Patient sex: M
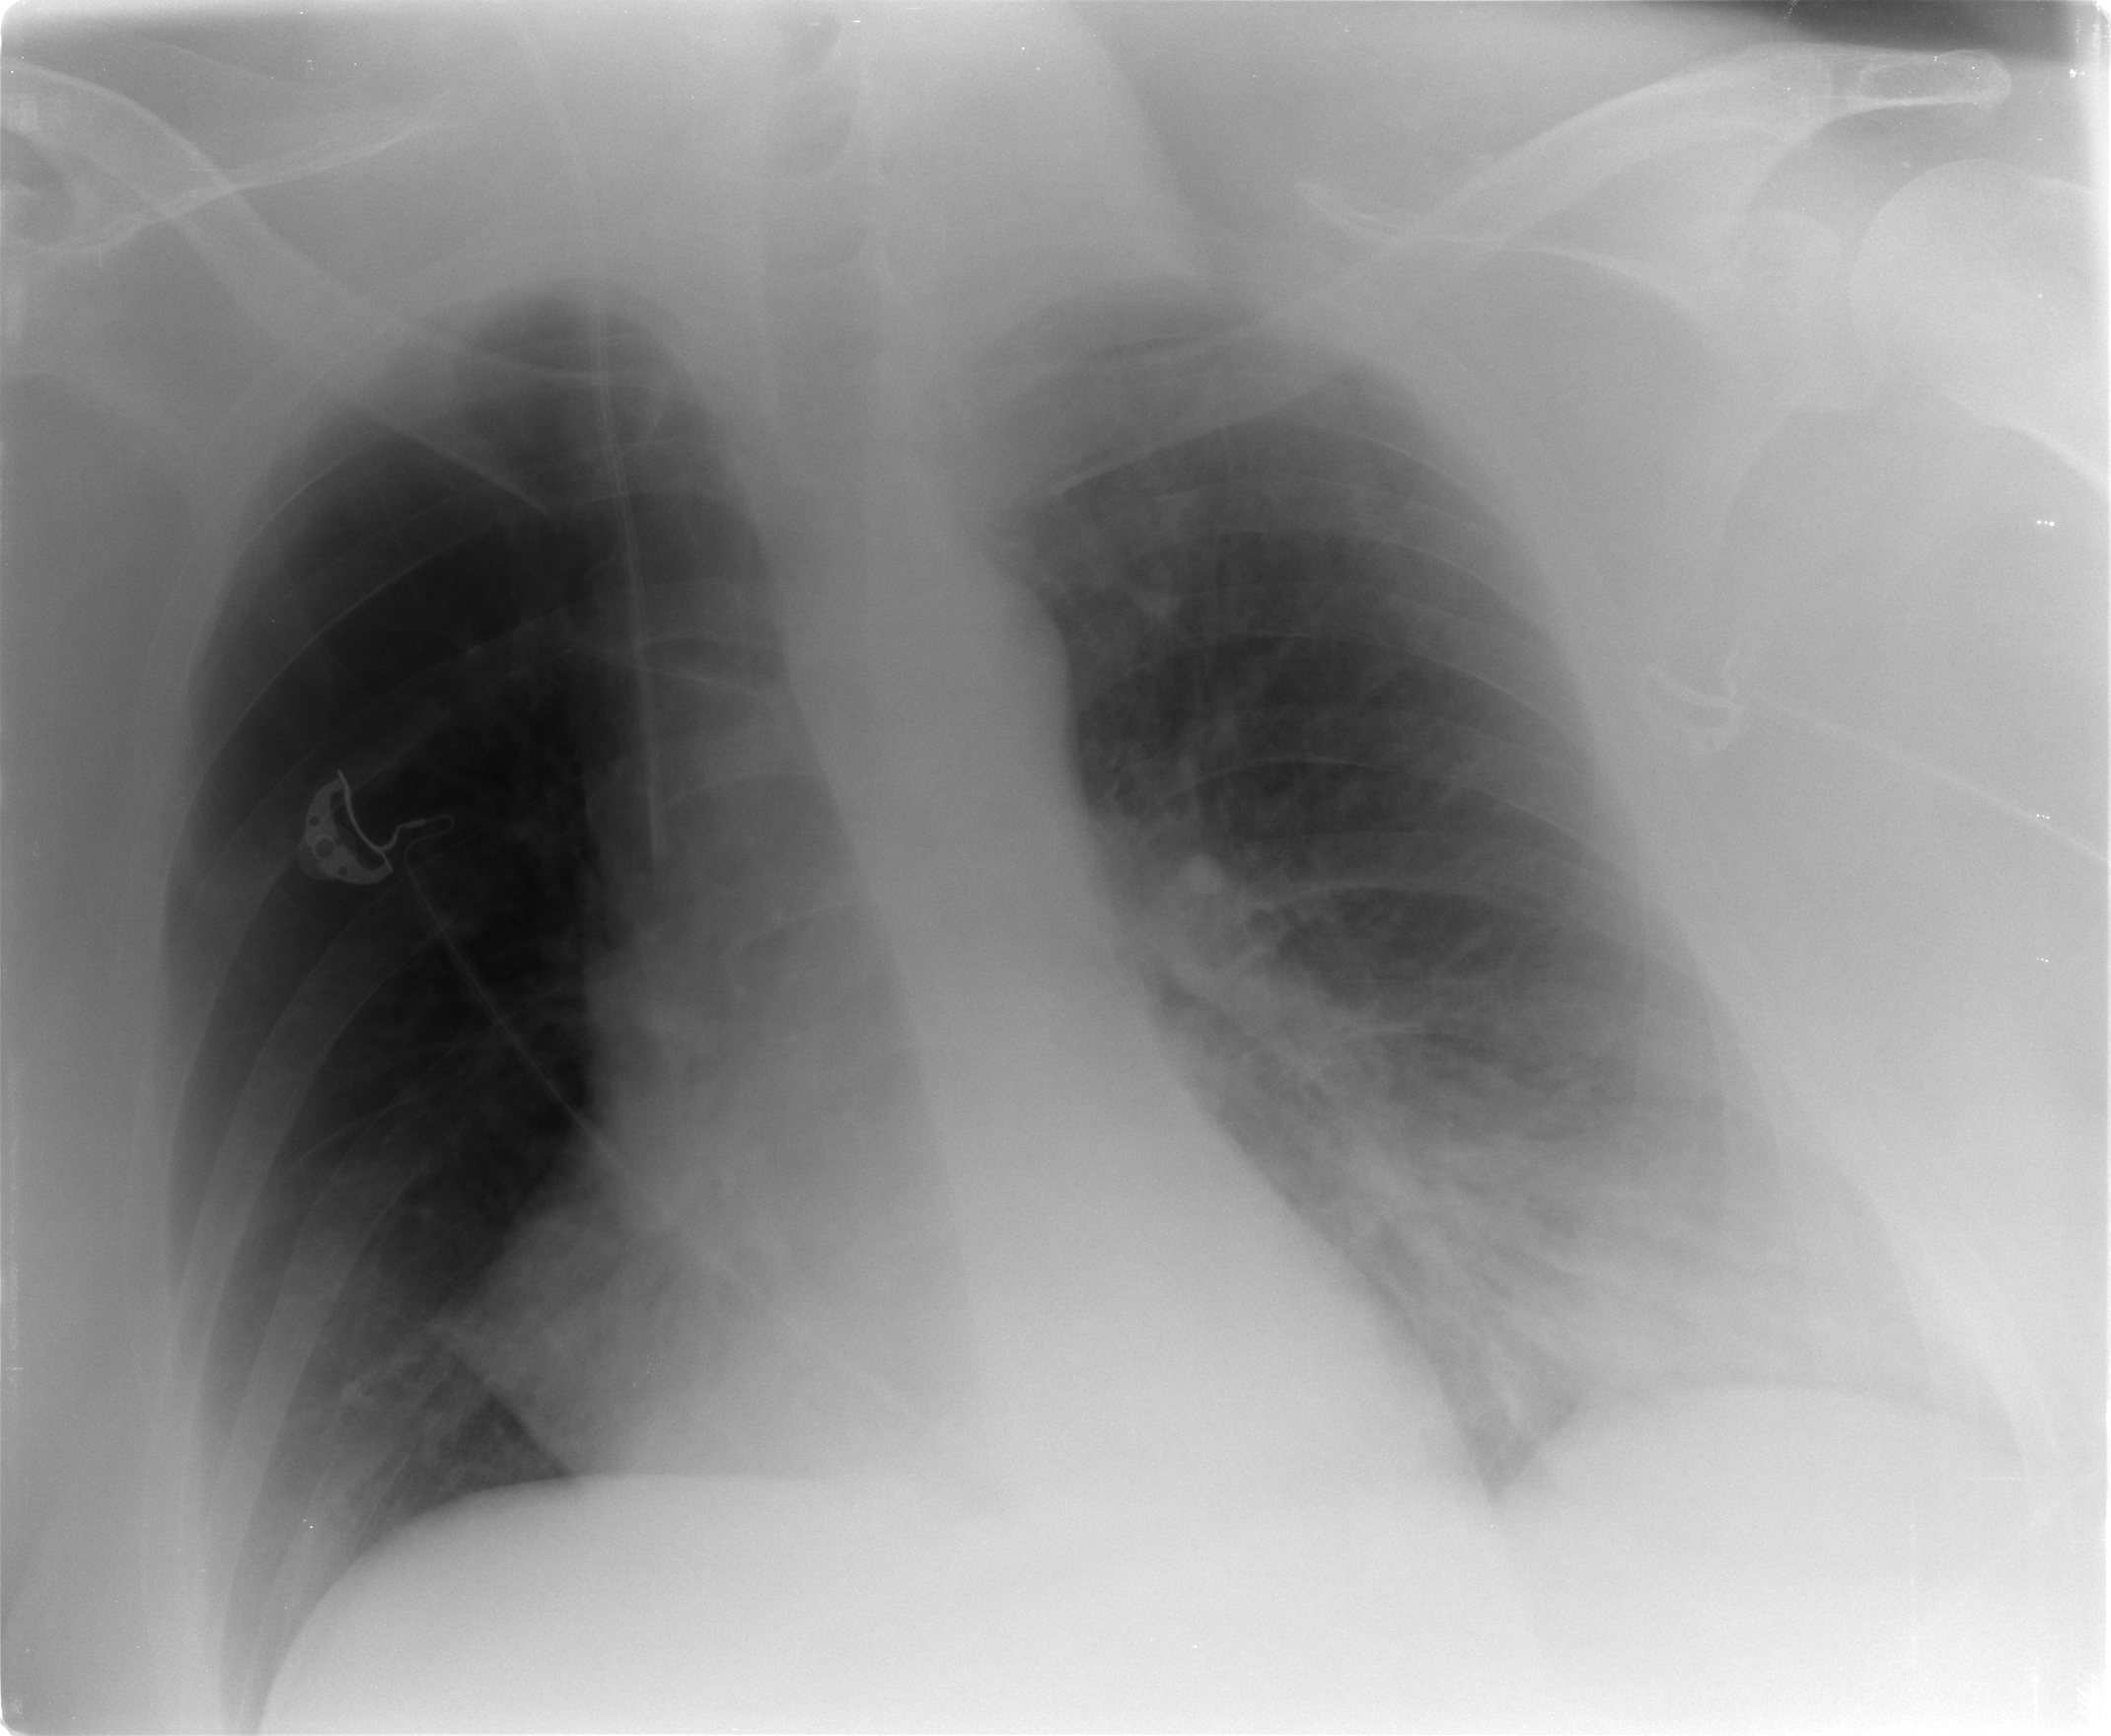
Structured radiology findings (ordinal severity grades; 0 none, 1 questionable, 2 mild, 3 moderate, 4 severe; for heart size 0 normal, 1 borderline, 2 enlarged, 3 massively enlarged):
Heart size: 2
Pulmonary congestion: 2
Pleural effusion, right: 0
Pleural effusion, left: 0
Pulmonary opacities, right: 1
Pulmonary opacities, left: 2
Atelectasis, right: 2
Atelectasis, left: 1